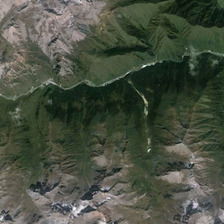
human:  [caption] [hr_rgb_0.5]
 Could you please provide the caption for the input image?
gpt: the mountain is green with some ground is grey and the trees are green .

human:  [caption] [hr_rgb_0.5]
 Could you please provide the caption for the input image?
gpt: this is a big mountain .

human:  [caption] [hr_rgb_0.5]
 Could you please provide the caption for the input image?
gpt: it is a piece of green and gray mountains .

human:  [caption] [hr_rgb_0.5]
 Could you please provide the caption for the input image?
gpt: it is a piece of green and gray mountains .

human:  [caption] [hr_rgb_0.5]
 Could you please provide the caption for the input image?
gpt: this is a big mountain .